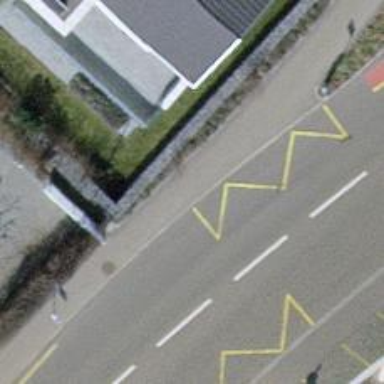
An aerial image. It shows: Platform for public transport on the road.